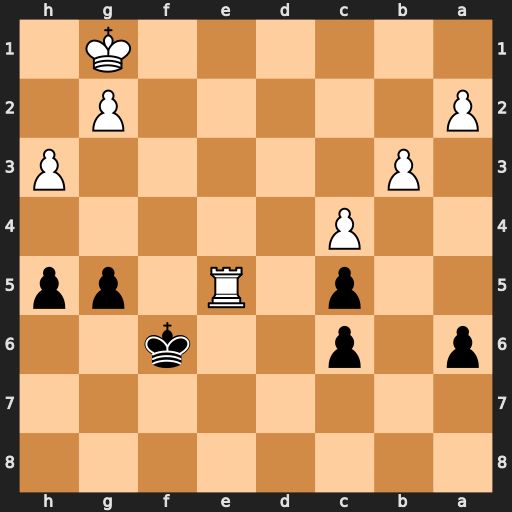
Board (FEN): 8/8/p1p2k2/2p1R1pp/2P5/1P5P/P5P1/6K1
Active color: b
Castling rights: -
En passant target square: -
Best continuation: Kxe5 Kf2 Kd4 Ke2 Kc3